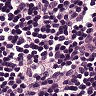
Metastatic tissue present: no